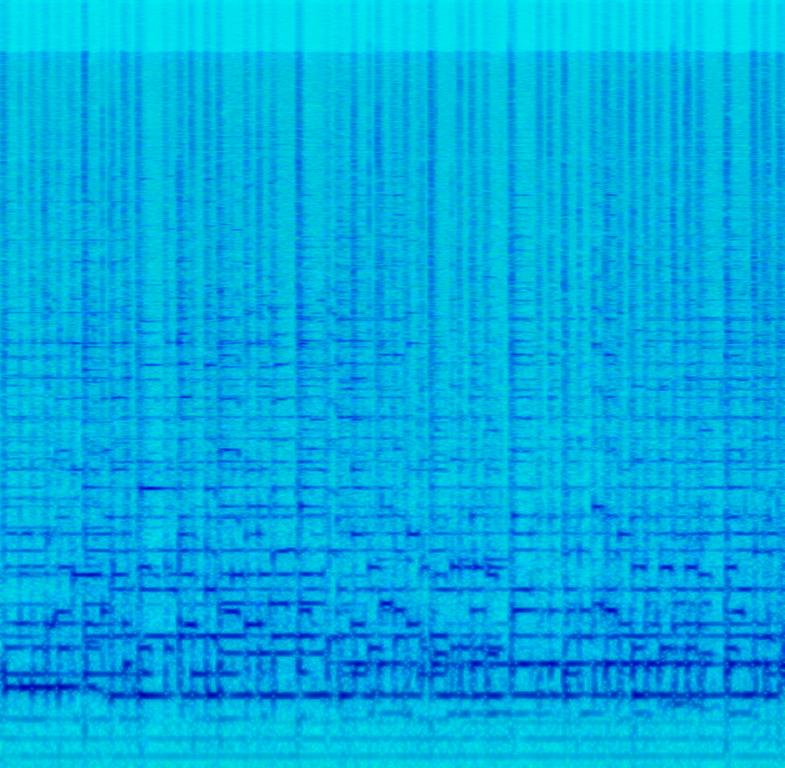
This song contains a composition played on an acoustic 12 string guitar strumming fast chords while another guitar is playing a fast paced melody in a higher key. The whole pattern repeats itself. This song may be playing in an Irish bar.